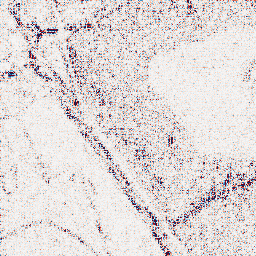
Category: wavelet
Decomposition family: wavelet_biorthogonal
Decomposition parameters: wavelet: bior5.5
level: 1
Upsampling method: sinc_blackman
Upsampling parameters: scale: 2
kernel_size: 8
Upsampling scale: 2